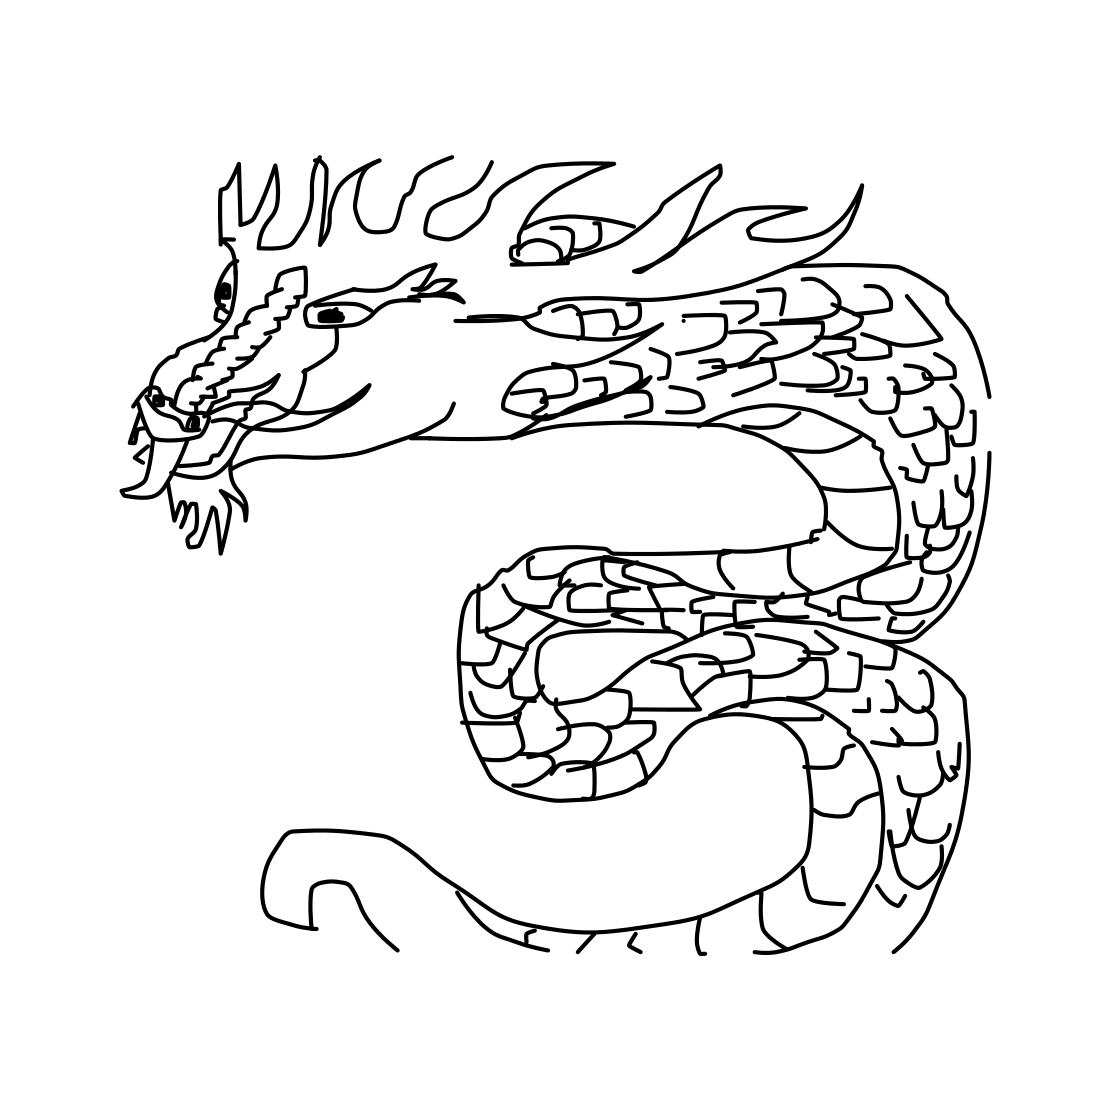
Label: dragon